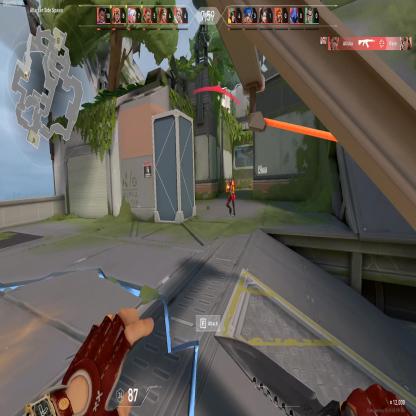
Label: enemy